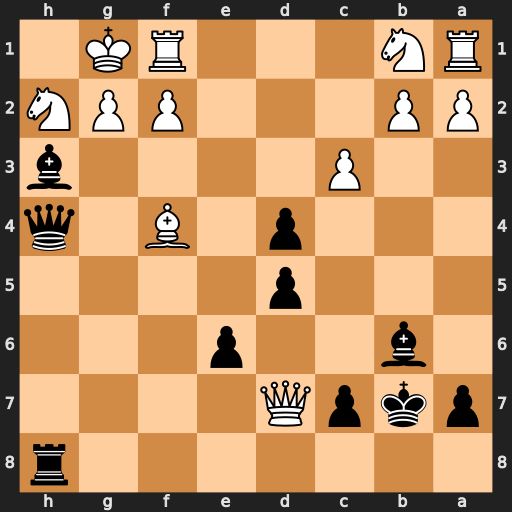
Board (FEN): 7r/pkpQ4/1b2p3/3p4/3p1B1q/2P4b/PP3PPN/RN3RK1
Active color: b
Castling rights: -
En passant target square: -
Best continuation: Rg8 Nd2 Qxf4